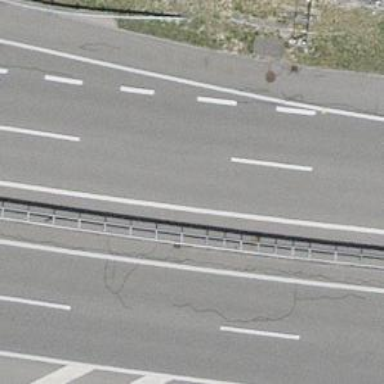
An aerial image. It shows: Motorway junction.